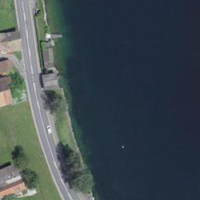
EUNIS habitat code: 14
Species observed at this site:
Aglais urticae